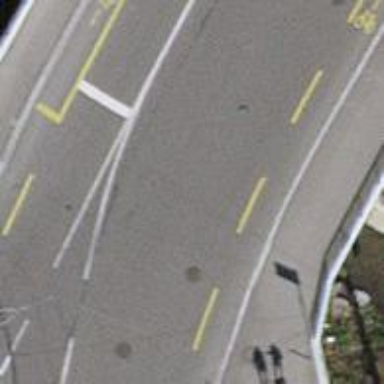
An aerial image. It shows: Road with traffic signals.